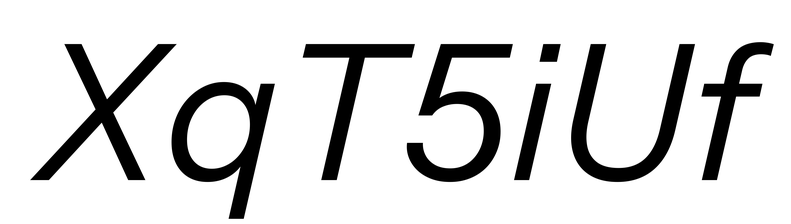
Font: InstrumentSans-Italic_Italic